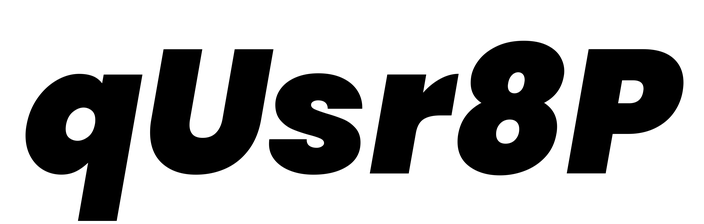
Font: Poppins-BlackItalic